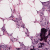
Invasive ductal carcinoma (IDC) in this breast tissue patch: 1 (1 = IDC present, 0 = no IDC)